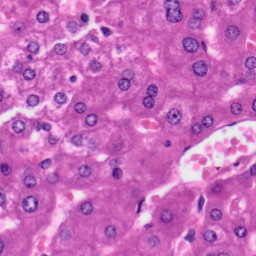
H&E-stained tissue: Liver